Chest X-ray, AP view. Patient: 57 years old, sex M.
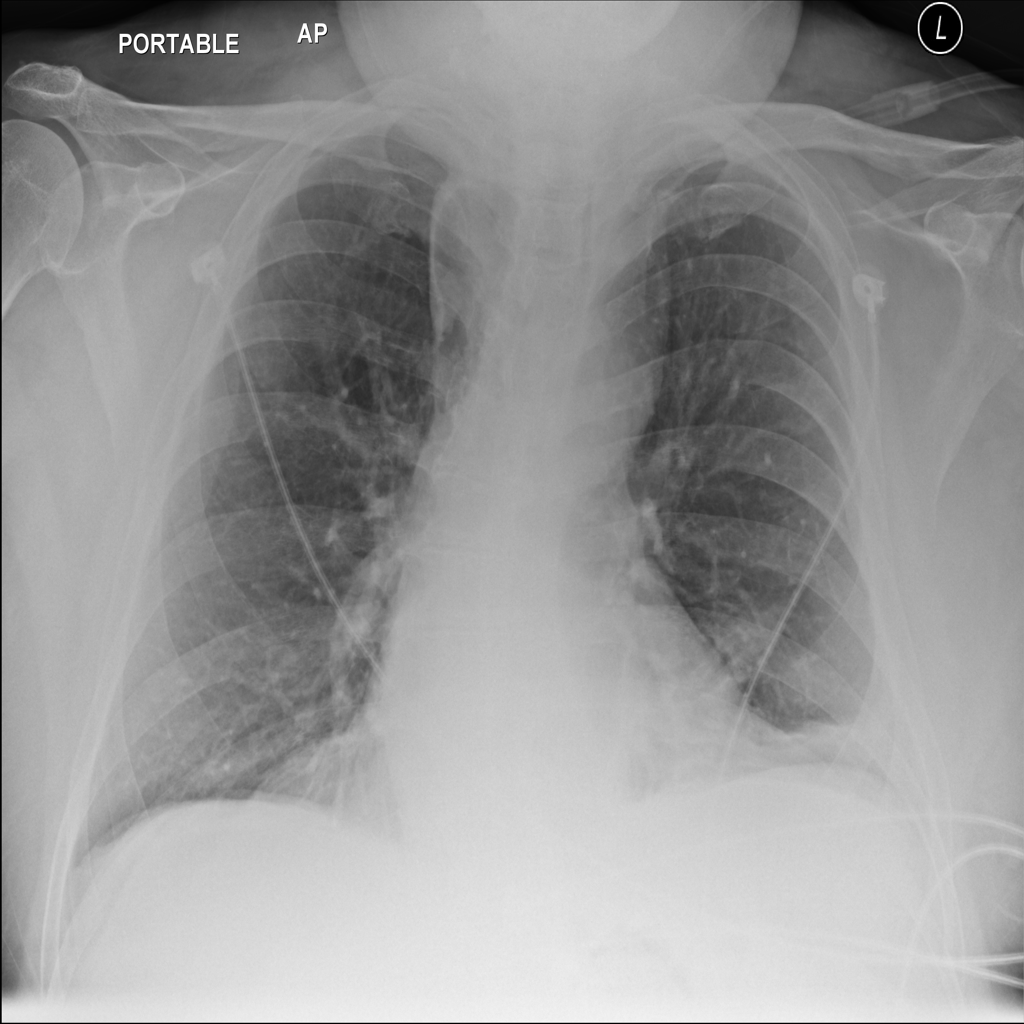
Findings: Atelectasis, Infiltration